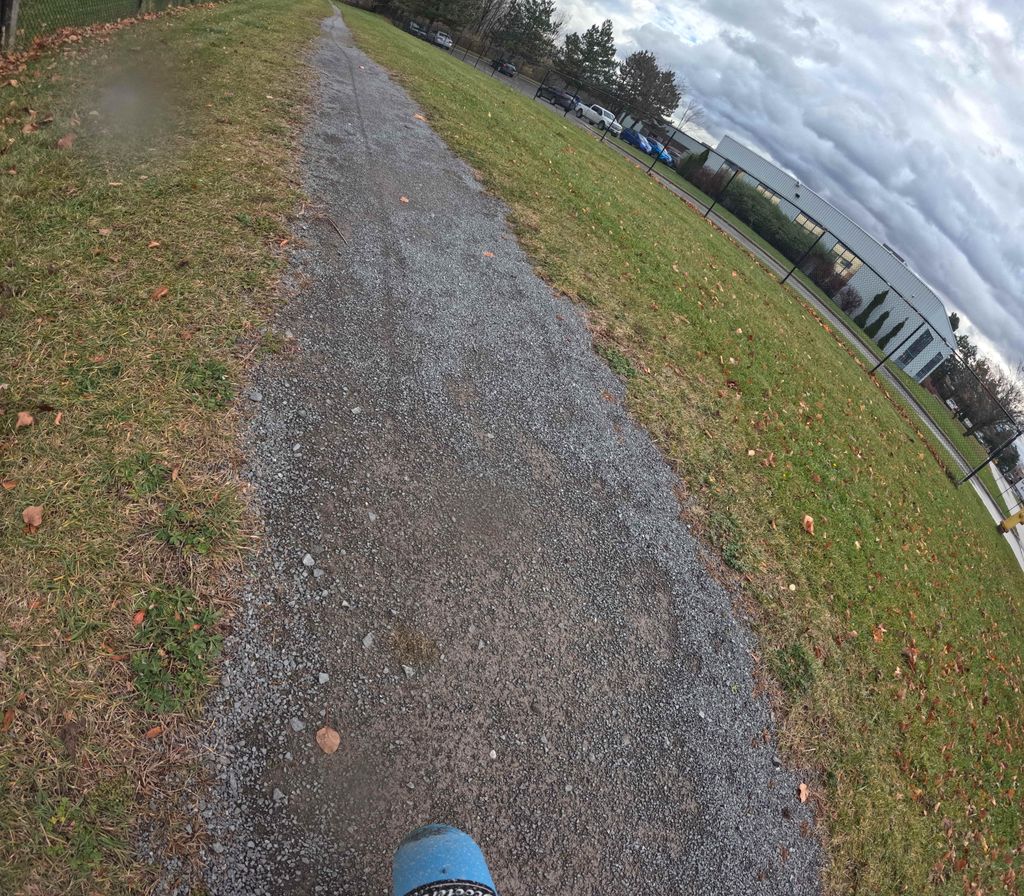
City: ottawa-gatineau